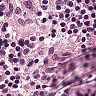
Metastatic tissue present: no